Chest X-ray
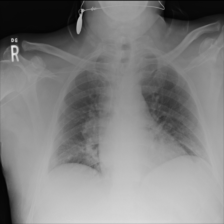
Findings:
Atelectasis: negative
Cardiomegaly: negative
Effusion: negative
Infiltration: negative
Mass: negative
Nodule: negative
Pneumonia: negative
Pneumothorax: negative
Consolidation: negative
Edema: negative
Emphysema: negative
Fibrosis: negative
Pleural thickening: negative
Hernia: negative